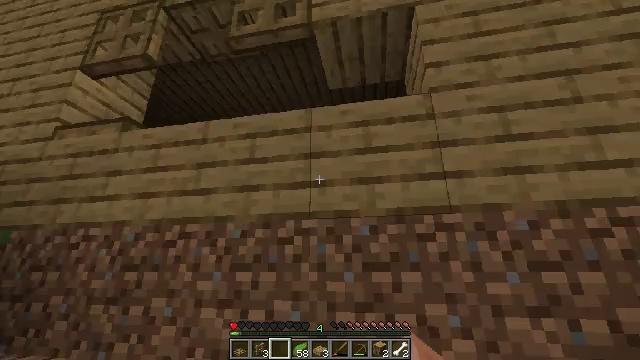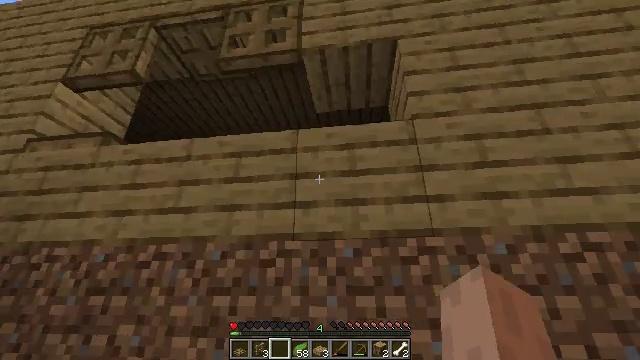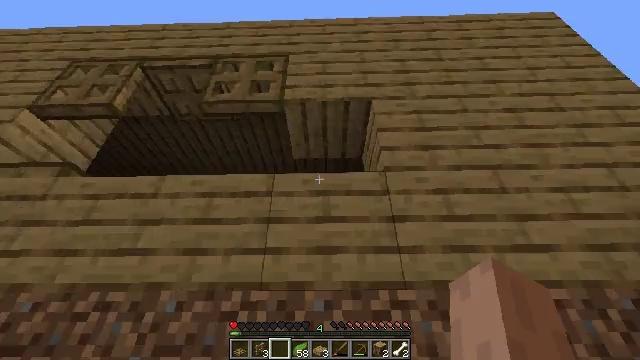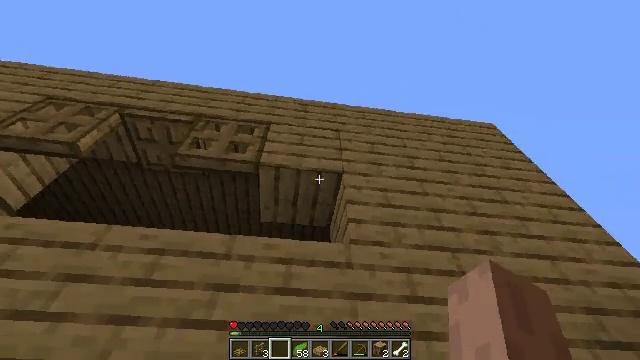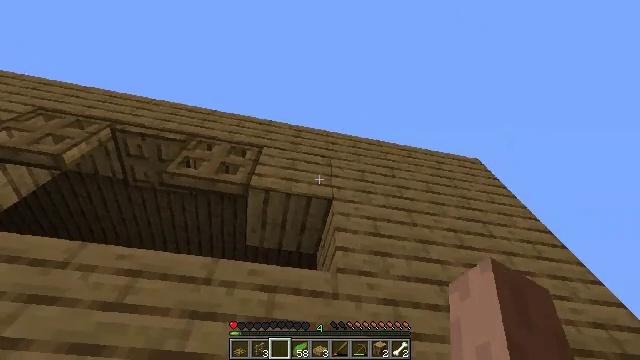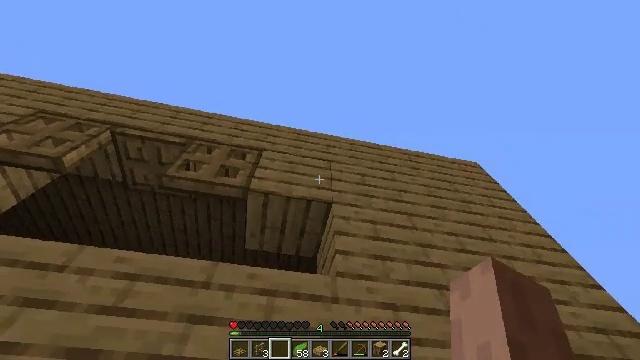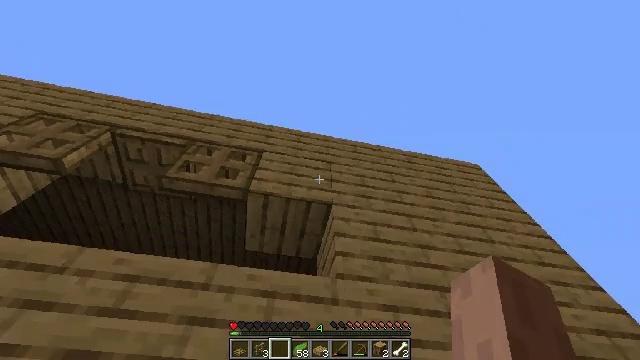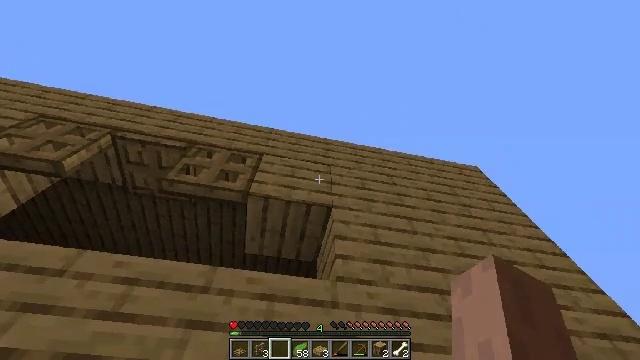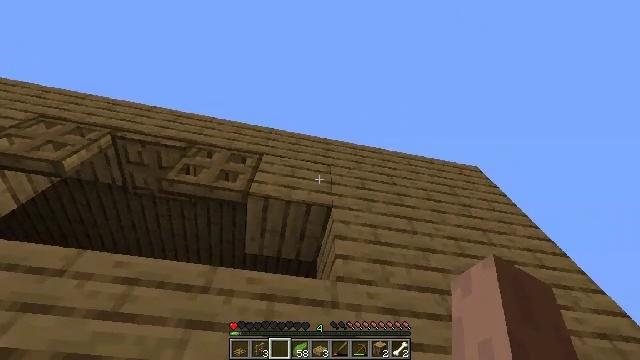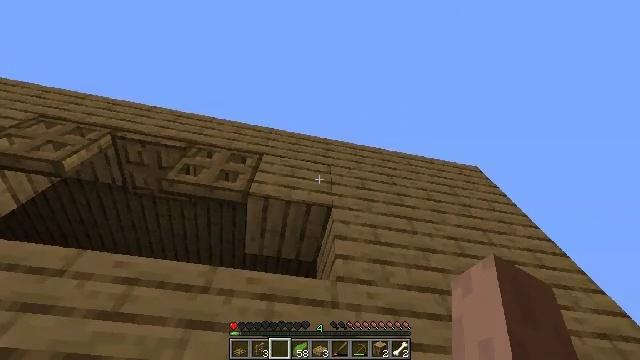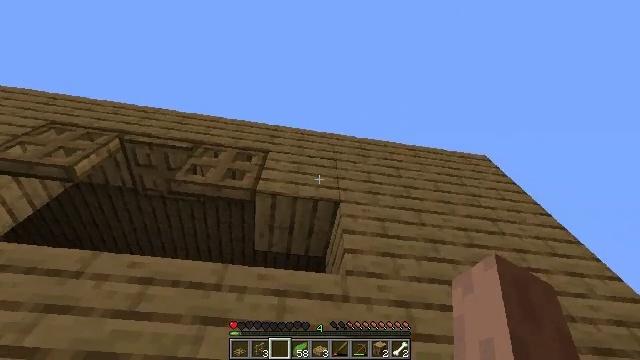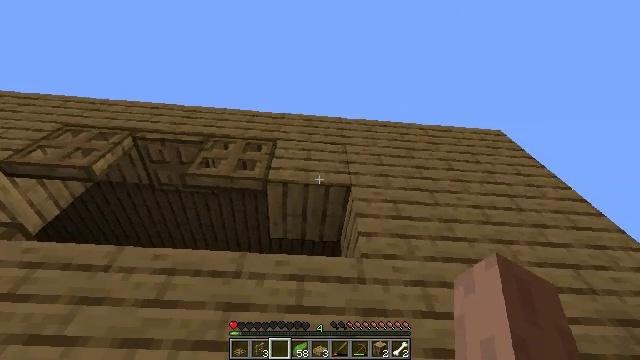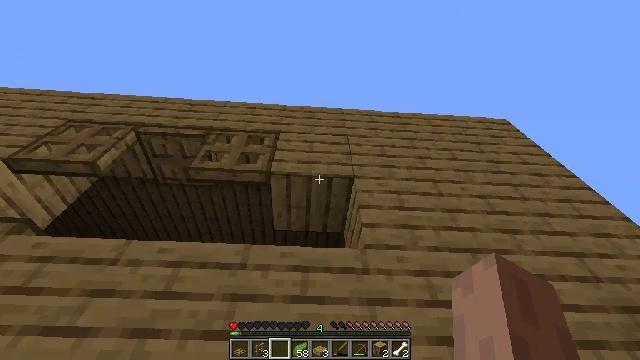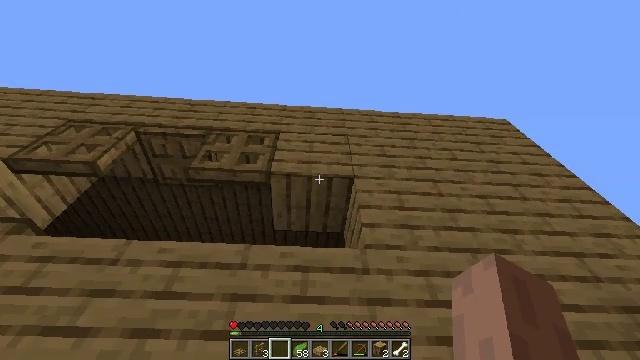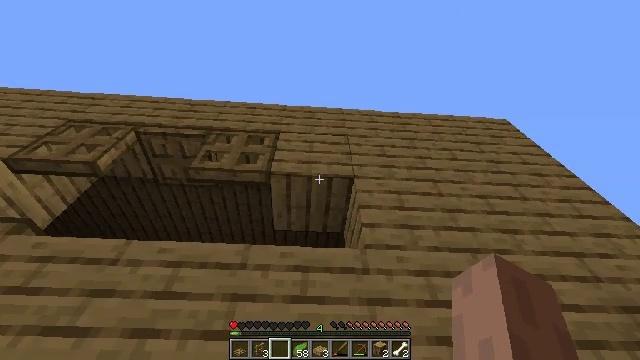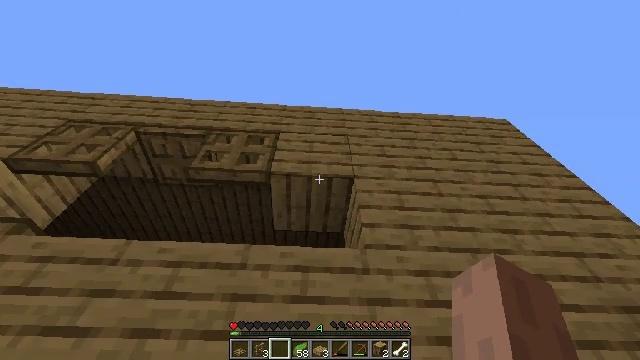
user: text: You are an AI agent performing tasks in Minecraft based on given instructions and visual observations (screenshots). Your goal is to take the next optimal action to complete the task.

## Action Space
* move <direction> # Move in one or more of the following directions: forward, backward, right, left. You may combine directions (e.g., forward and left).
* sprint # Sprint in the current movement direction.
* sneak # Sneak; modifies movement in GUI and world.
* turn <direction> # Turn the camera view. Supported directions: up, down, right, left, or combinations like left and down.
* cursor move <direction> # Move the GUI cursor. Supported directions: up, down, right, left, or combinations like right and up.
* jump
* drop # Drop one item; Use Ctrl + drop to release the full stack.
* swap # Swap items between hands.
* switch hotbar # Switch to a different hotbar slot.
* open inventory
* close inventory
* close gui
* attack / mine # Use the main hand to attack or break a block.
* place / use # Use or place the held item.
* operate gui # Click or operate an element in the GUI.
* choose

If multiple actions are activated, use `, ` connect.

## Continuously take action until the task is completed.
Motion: motion action
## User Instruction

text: Gather some oak planks.
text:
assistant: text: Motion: turn right and up
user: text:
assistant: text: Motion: turn right and up
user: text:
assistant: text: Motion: turn right and up
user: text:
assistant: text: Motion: turn right and up
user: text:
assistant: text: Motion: no_op
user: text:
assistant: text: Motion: no_op
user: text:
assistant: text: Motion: no_op
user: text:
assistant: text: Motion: no_op
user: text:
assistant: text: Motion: no_op
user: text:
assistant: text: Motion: turn left and down
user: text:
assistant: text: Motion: turn left and down
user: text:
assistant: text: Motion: turn left and down
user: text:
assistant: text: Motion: no_op
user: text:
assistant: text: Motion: no_op
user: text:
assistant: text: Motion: no_op
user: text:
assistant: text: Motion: no_op
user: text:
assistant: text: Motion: no_op
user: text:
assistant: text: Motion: no_op
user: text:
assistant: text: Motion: no_op
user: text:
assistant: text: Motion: no_op
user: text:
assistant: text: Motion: no_op
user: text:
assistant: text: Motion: no_op
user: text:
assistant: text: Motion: no_op
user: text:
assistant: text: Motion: no_op
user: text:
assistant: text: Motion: no_op
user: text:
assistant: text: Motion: no_op
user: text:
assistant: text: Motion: no_op
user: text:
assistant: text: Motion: no_op
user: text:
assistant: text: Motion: no_op
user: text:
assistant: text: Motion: no_op